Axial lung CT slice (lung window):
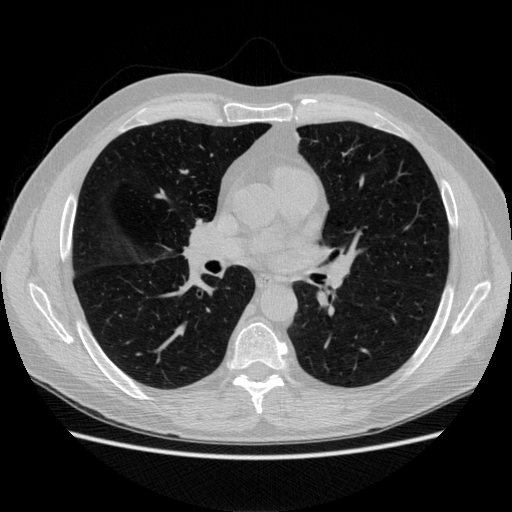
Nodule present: no